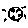
Label: moon